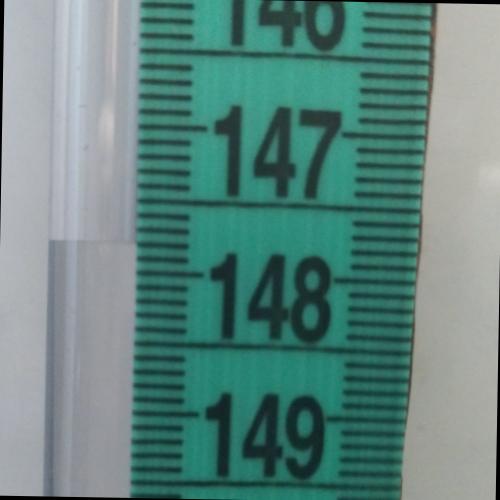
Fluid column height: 147.8 cm